Interaction volume radius: 10 \u00c5
Interaction volume height: 10 \u00c5
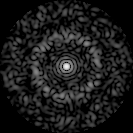
Disorder parameter: 0.8737